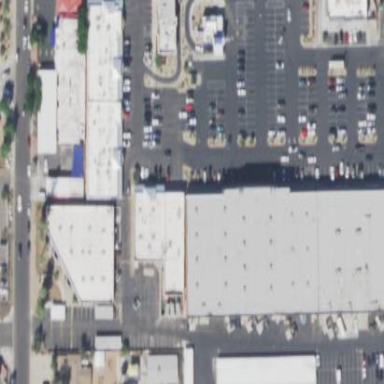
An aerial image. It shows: Building.